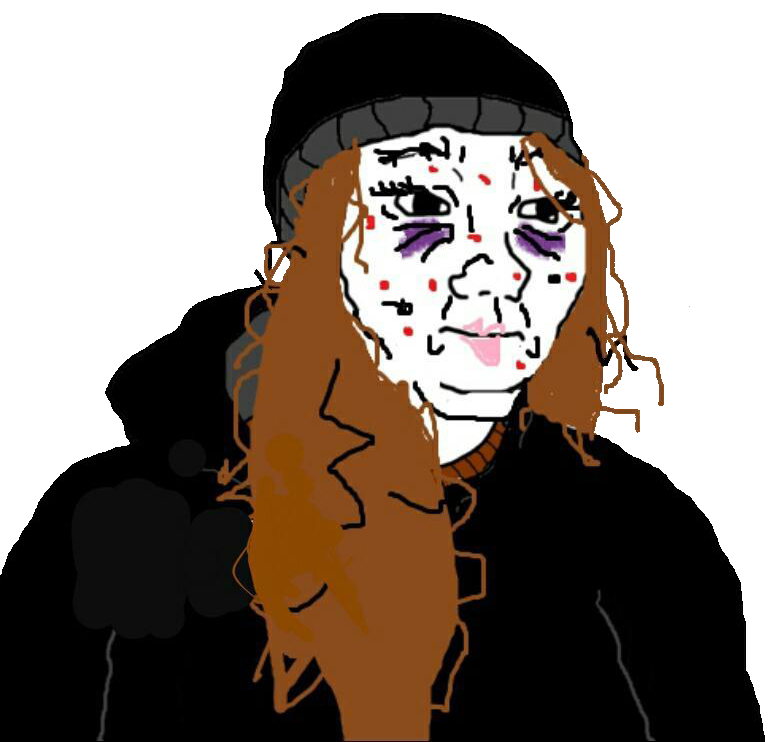
Label: 5_Doomer